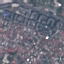
Label: Residential